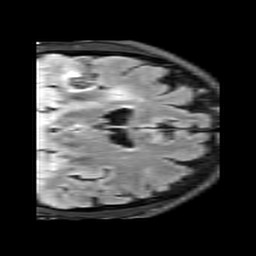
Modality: FLAIR
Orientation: coronal
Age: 56
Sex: male
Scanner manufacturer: siemens
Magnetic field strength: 3 T
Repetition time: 9 s
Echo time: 0.098 s